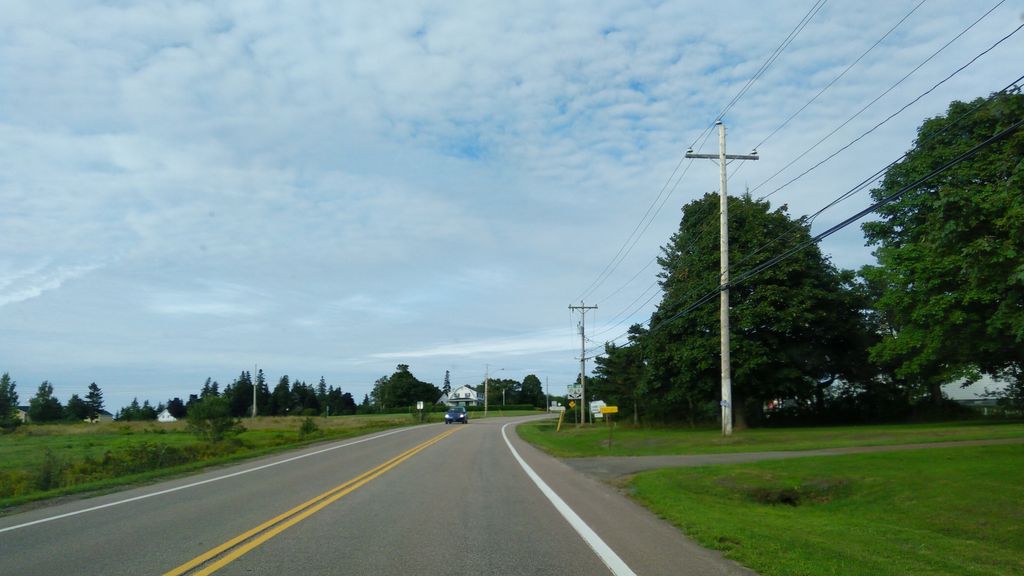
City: charlottetown